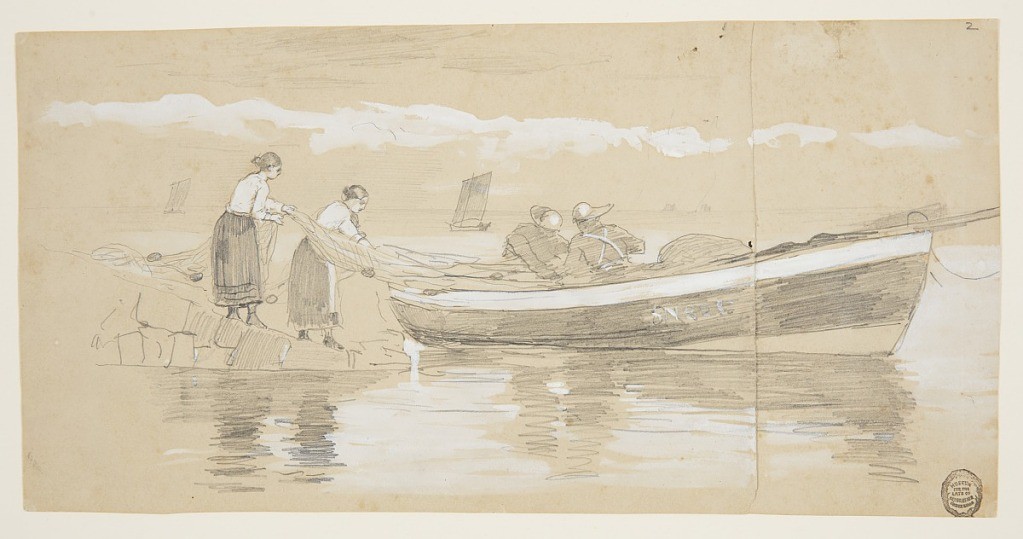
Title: Fisherman and Women Stowing Nets in a Beached Dory, Cullercoats, England
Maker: Winslow Homer, American, 1836–1910
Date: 1881
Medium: Graphite, brush and white gouache on light-gray wove paper [two sheeets joined, overlapping]
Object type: Drawing
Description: Horizontal view of two fishermen, in a beached dory, stowing away a net, which is being fed out by two women standing at the water's edge;a small sailing craft is visible in the distance.

Please note: 1912-12-20-b shows the front of the dory at the extreme right of the image, and extends under 1912-12-20-a.